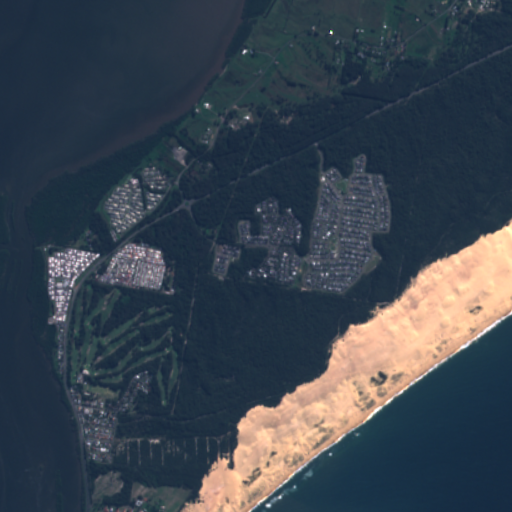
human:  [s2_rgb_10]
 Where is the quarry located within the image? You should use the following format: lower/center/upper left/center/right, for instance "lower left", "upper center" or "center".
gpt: The quarry is located in the upper right of the image.
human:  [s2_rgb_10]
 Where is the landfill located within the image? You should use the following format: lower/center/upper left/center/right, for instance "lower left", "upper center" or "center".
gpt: There is no landfill in the image.